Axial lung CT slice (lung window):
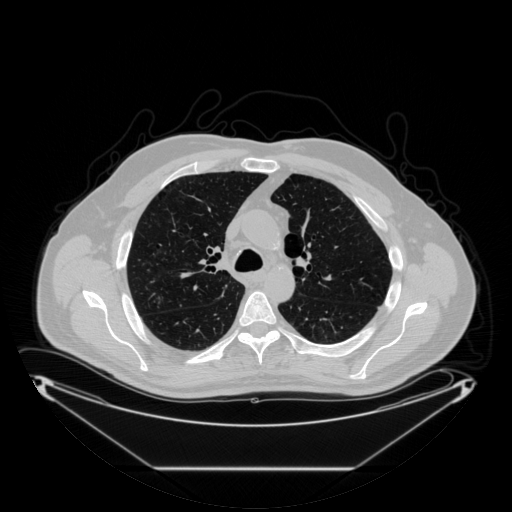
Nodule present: no